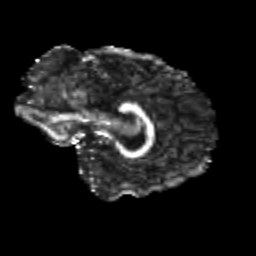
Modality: FA
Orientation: sagittal
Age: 23
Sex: female
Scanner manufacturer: siemens
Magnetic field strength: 3 T
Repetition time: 3.5 s
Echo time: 0.104 s